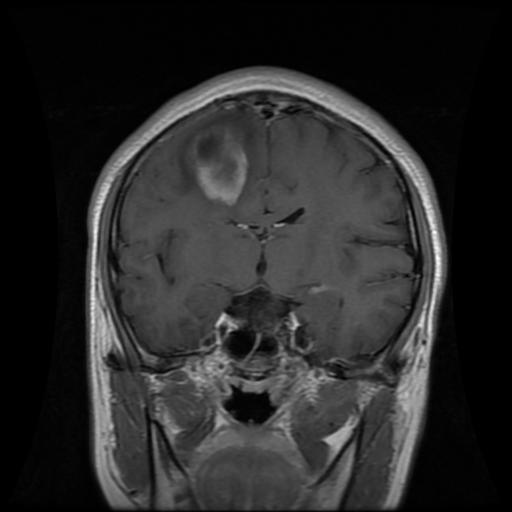
Label: glioma